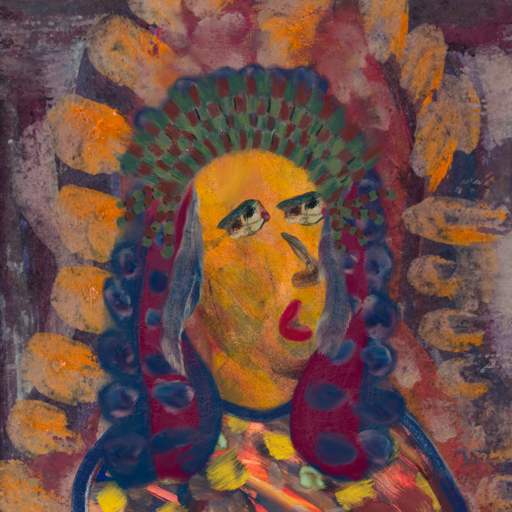
Background: Doll, Head And Neck Side: Gypsy_Mother, Face Side: Pipe, Bust: Mother_And_Son_Mother, Hair Side: Hill_Girl, Head Accessory: After_Raid_Crown, Second Necklace: Blank, Necklace: Blank, Baby: Blank